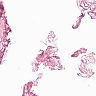
Metastatic tissue present: no